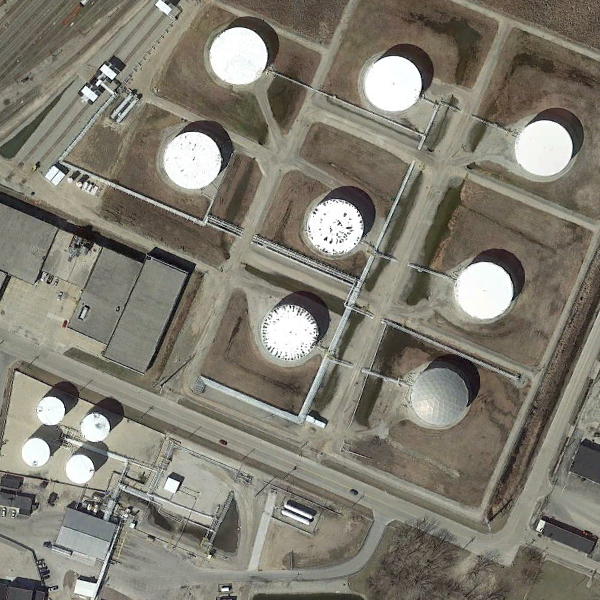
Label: StorageTanks